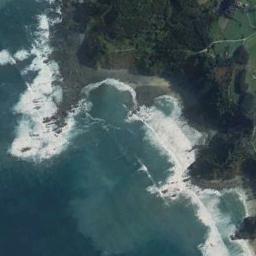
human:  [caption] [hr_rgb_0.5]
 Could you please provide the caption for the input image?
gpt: The beach is an erosion scarp and the beach has some headlands .

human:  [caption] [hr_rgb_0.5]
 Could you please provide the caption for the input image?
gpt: The beach is slender .

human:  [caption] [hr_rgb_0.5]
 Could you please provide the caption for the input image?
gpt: Uneven edge of coast lined with dark green vegetation intersects with white sand beaches and turquoise waters .

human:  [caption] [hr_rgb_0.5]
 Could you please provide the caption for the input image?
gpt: The beach is made up of deep green seawater and dense trees .

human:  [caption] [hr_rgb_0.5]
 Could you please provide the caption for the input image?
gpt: The grass is beside the beach .